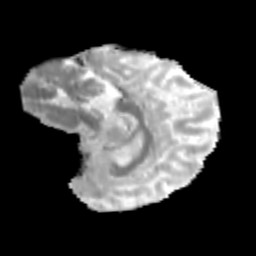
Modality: MD
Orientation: sagittal
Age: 11
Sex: male
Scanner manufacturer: siemens
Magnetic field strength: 3 T
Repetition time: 3.8 s
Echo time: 0.07 s